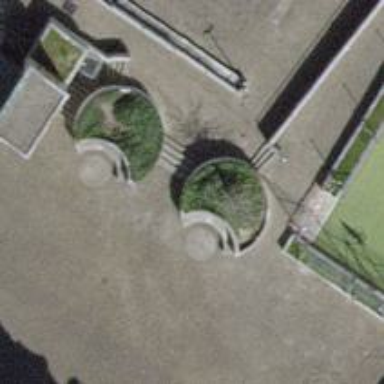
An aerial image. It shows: Concrete steps.